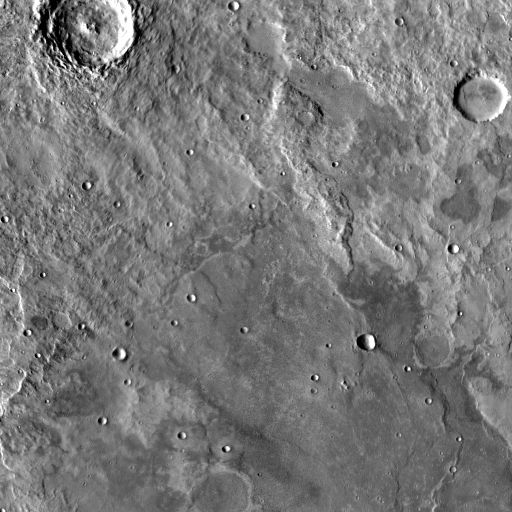
Crater classes present: Background, Other, Layered, Buried